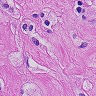
Metastatic tissue present: yes